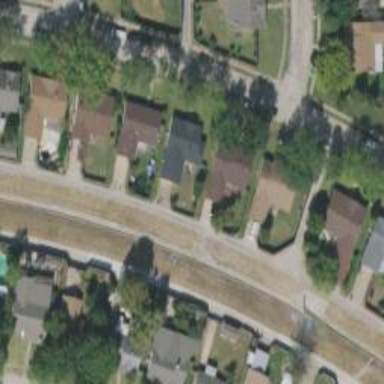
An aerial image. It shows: Alleyway designated as service road.